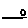
Label: moon